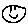
Label: smiley face